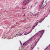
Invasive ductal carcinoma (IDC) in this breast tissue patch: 0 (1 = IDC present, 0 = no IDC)